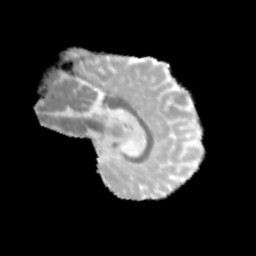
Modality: MD
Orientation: sagittal
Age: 11
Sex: male
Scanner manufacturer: siemens
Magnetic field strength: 3 T
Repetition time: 3.8 s
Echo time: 0.07 s